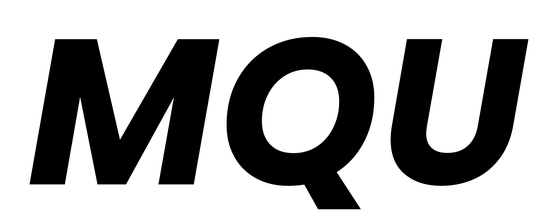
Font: Poppins-BoldItalic